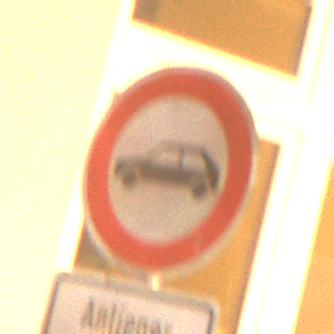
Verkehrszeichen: VerbotPersonenkraftwagen
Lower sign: PersonengruppenFrei2
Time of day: Night
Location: Outdoor (Urban)
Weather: Clear
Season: NotSpecified
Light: Artificial